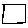
Label: square